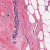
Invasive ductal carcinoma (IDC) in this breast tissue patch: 1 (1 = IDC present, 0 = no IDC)